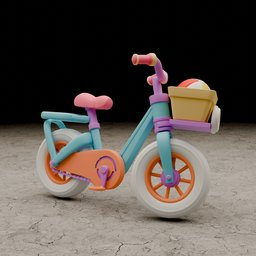
Label: mechanical